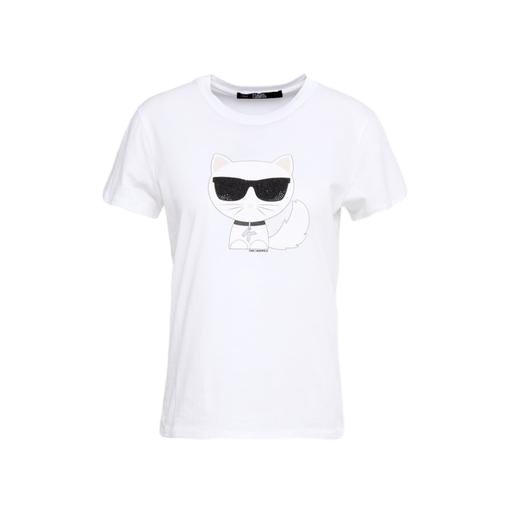
white cat graphic tee, black women's kocktail choupette tshirt, white foxy tee, white background